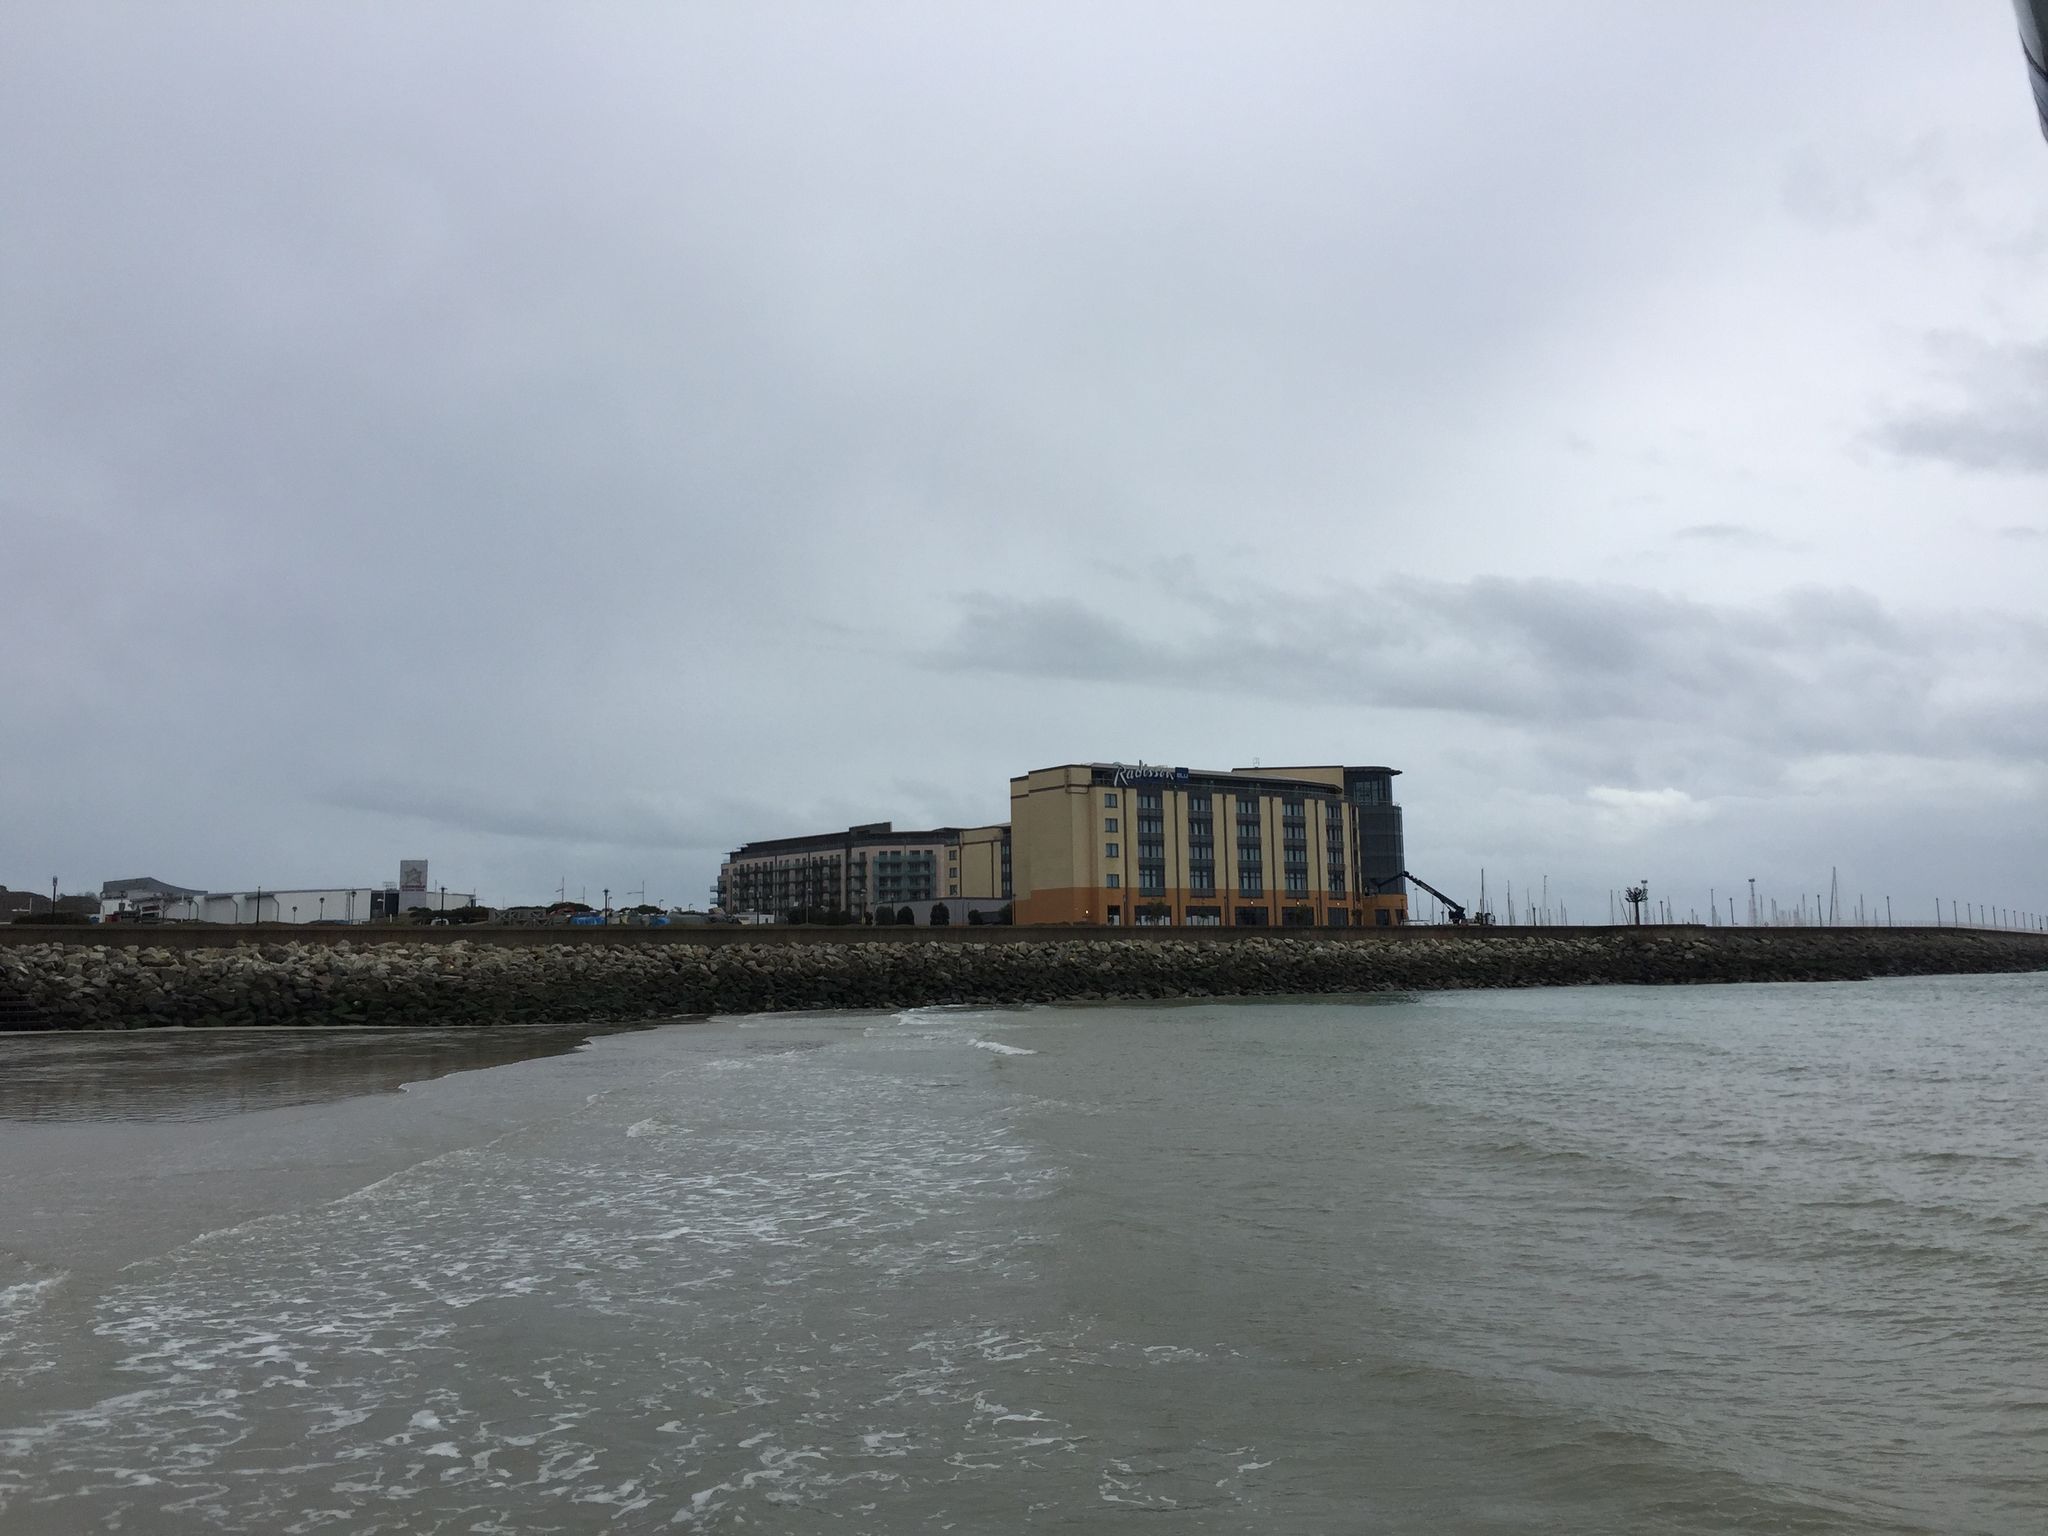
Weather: snowy
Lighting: day
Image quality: good
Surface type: walking surface
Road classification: service, path
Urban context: urban centre
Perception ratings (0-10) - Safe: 2.45, Lively: 2.83, Beautiful: 6.44, Boring: 4.59, Depressing: 4.59, Wealthy: 2.3